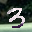
Label: 3